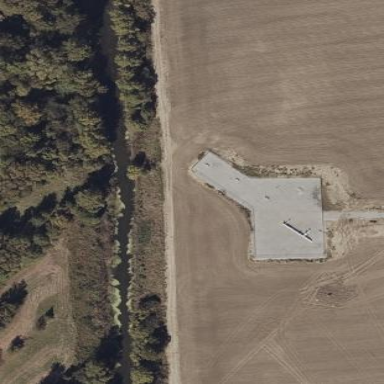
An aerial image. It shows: Fence surrounding measurement substation.